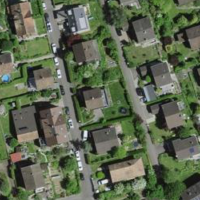
EUNIS habitat code: 55
Species observed at this site:
Lamium galeobdolon